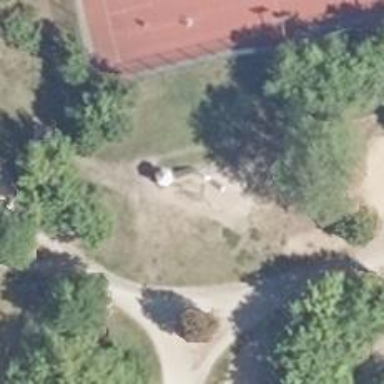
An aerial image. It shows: Playground area for leisure land.